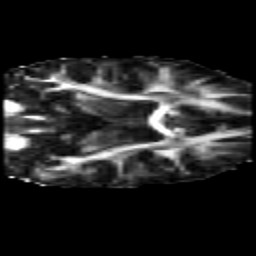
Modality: FA
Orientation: coronal
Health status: healthy
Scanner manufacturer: siemens
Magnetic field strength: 3 T
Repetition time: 10 s
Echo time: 0.092 s